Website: lowes
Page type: customer-info-address
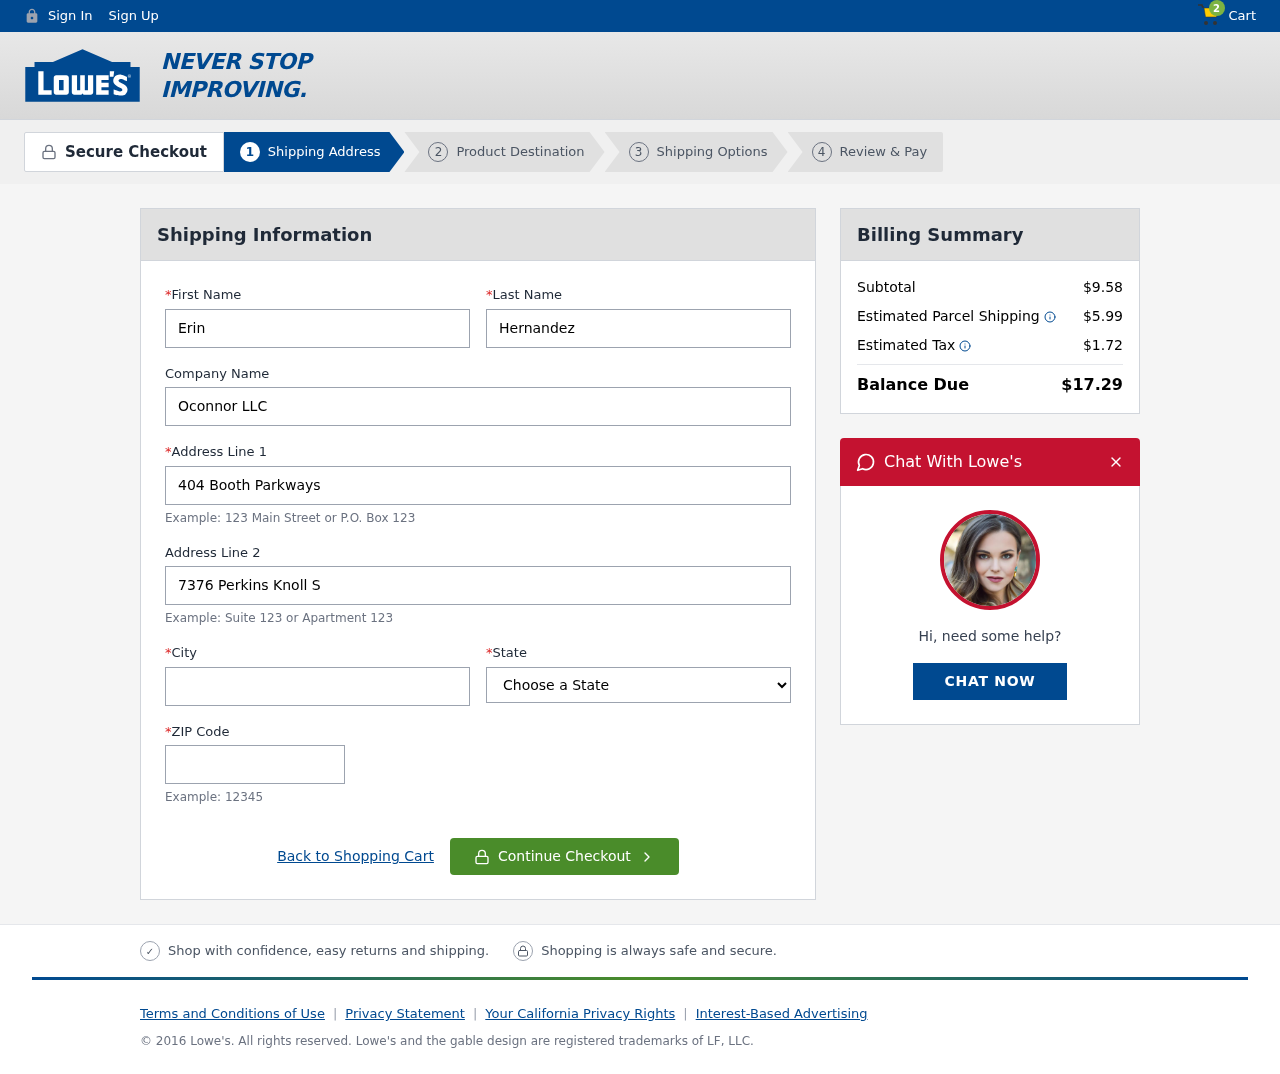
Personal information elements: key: PII_CITY
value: Gravesbury
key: PII_COMPANY
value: Oconnor LLC
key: PII_FIRSTNAME
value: Erin
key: PII_LASTNAME
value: Hernandez
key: PII_POSTCODE
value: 35455
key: PII_STATE
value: PR
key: PII_STREET
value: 404 Booth Parkways
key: PII_STREET2
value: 7376 Perkins Knoll Suite 277
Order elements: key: ORDER_NUM_ITEMS
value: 2
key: ORDER_SUBTOTAL
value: $9.58
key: ORDER_SHIPPING_COST
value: $5.99
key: ORDER_TAX
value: $1.72
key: ORDER_TOTAL
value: $17.29